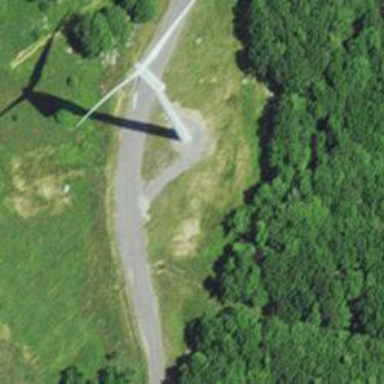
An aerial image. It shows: Wind generator in the form of horizontal axis wind turbine.